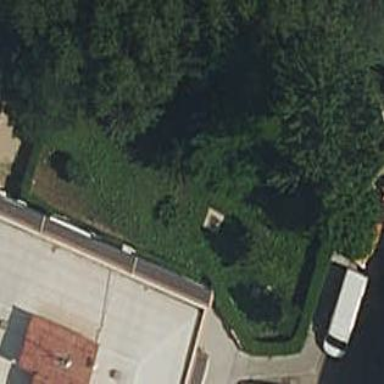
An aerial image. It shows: Garden with kerb border.